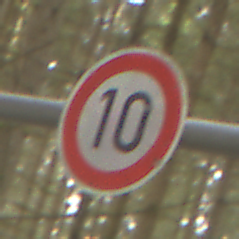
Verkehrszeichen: Geschwindigkeit10
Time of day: MorningAfternoon
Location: Outdoor (Nature)
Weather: Overcast
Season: Winter
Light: Natural